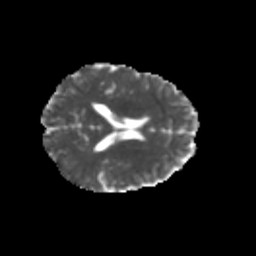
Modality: MD
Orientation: axial
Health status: healthy
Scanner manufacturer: philips
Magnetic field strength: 3 T
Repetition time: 6.964 s
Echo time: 0.092 s